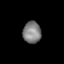
Tissue: lung
Cell type: Epithelial cells
Senescence score: 0.2023
Nuclear area (px): 385
Mean DAPI intensity: 127.958